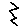
Label: zigzag